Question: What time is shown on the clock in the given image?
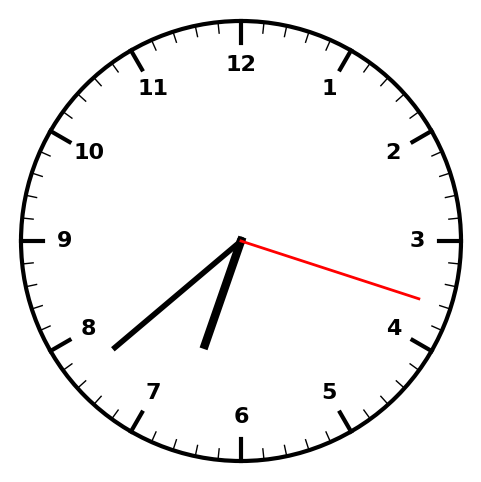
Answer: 06:38:18